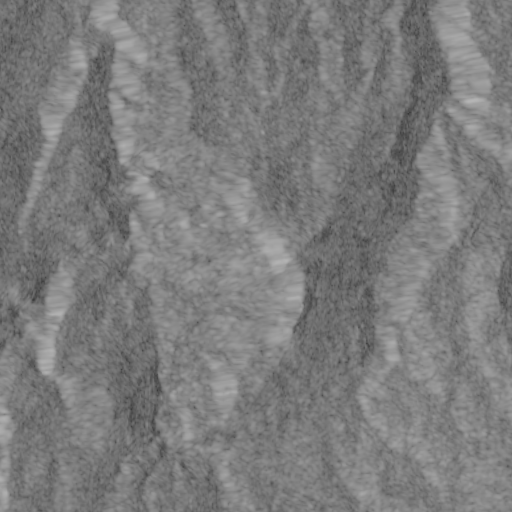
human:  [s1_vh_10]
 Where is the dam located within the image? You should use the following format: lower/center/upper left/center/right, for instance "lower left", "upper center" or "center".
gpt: The dam is located in the lower center of the image.
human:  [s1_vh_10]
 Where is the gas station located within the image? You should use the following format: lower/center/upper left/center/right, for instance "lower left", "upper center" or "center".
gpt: The gas station is located in the center left of the image.
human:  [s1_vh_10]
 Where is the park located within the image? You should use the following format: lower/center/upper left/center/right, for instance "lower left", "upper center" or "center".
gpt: The park is located in the upper center of the image.
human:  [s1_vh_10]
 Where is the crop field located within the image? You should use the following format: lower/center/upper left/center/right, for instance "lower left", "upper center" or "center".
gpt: There is no crop field in the image.

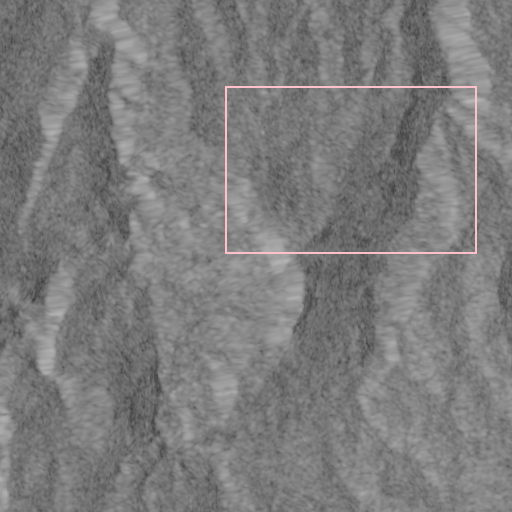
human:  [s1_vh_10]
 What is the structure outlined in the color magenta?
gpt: There is no magenta outline.
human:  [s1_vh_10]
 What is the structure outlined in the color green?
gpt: There is no structure outlined in green.